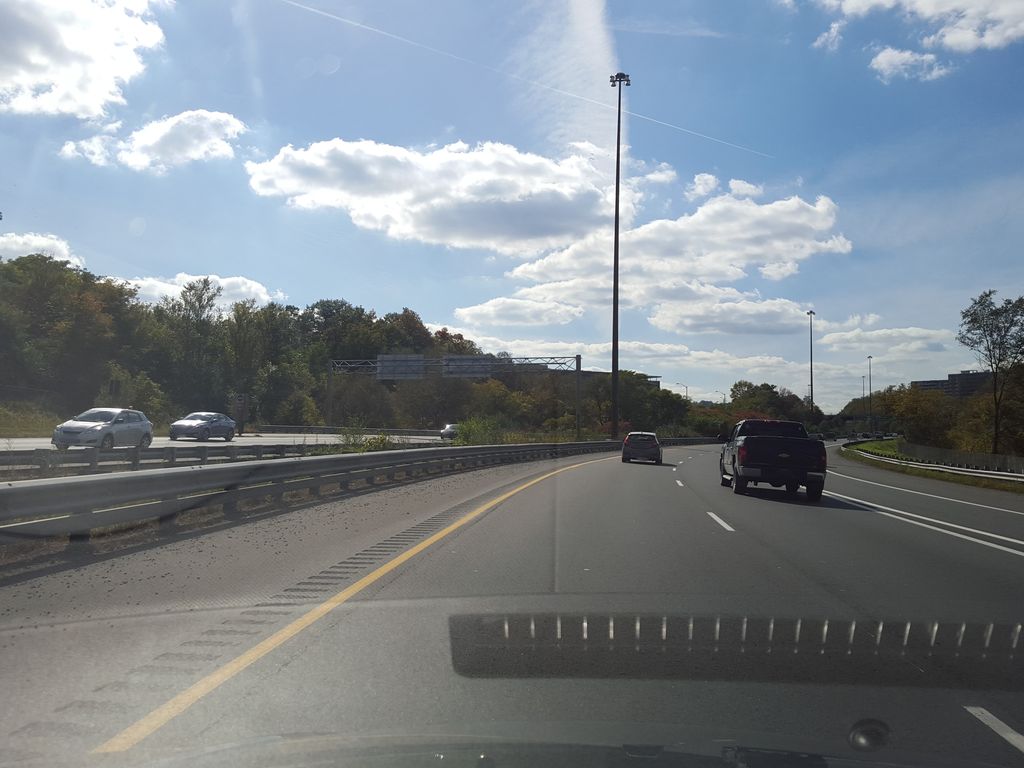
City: hamilton